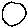
Label: circle